Field crop: maize
Growth stage: 1
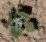
Species: chenopodium